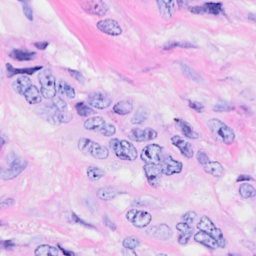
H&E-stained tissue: Breast